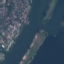
Land use / land cover class: River